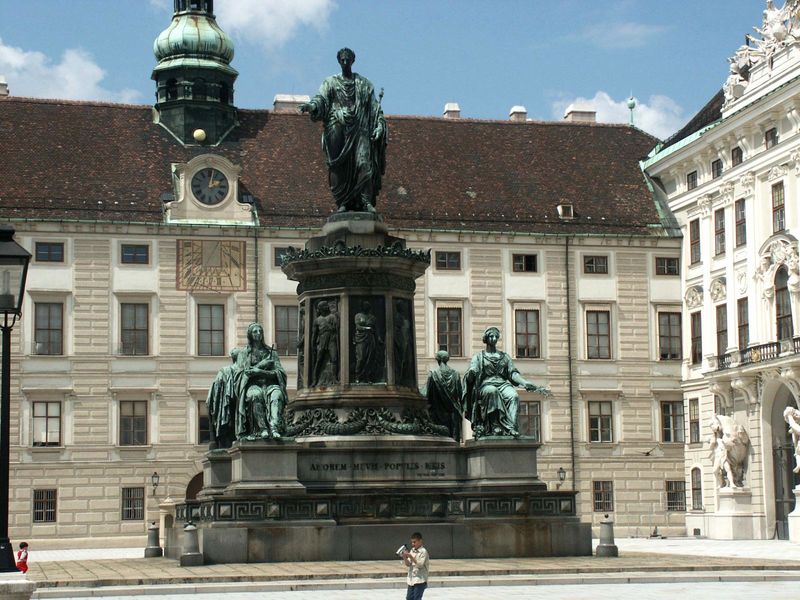
Titel: Kaiser-Franz-Denkmal
Künstler: Pompeo Marchesi
Standort: Wien (EU - AUT)
Schlagwörter: fenster, laterne, licht, dach, haus, schloss, häuser, gewand, gewänder, brunnen, turm, skulptur, statue, deutschland, mauer, hof, kaiser, uhr, foto, türmchen, palast, gemäuer, statuen, dacht, bronzefiguren, ficio